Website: bh-photo
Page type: cart
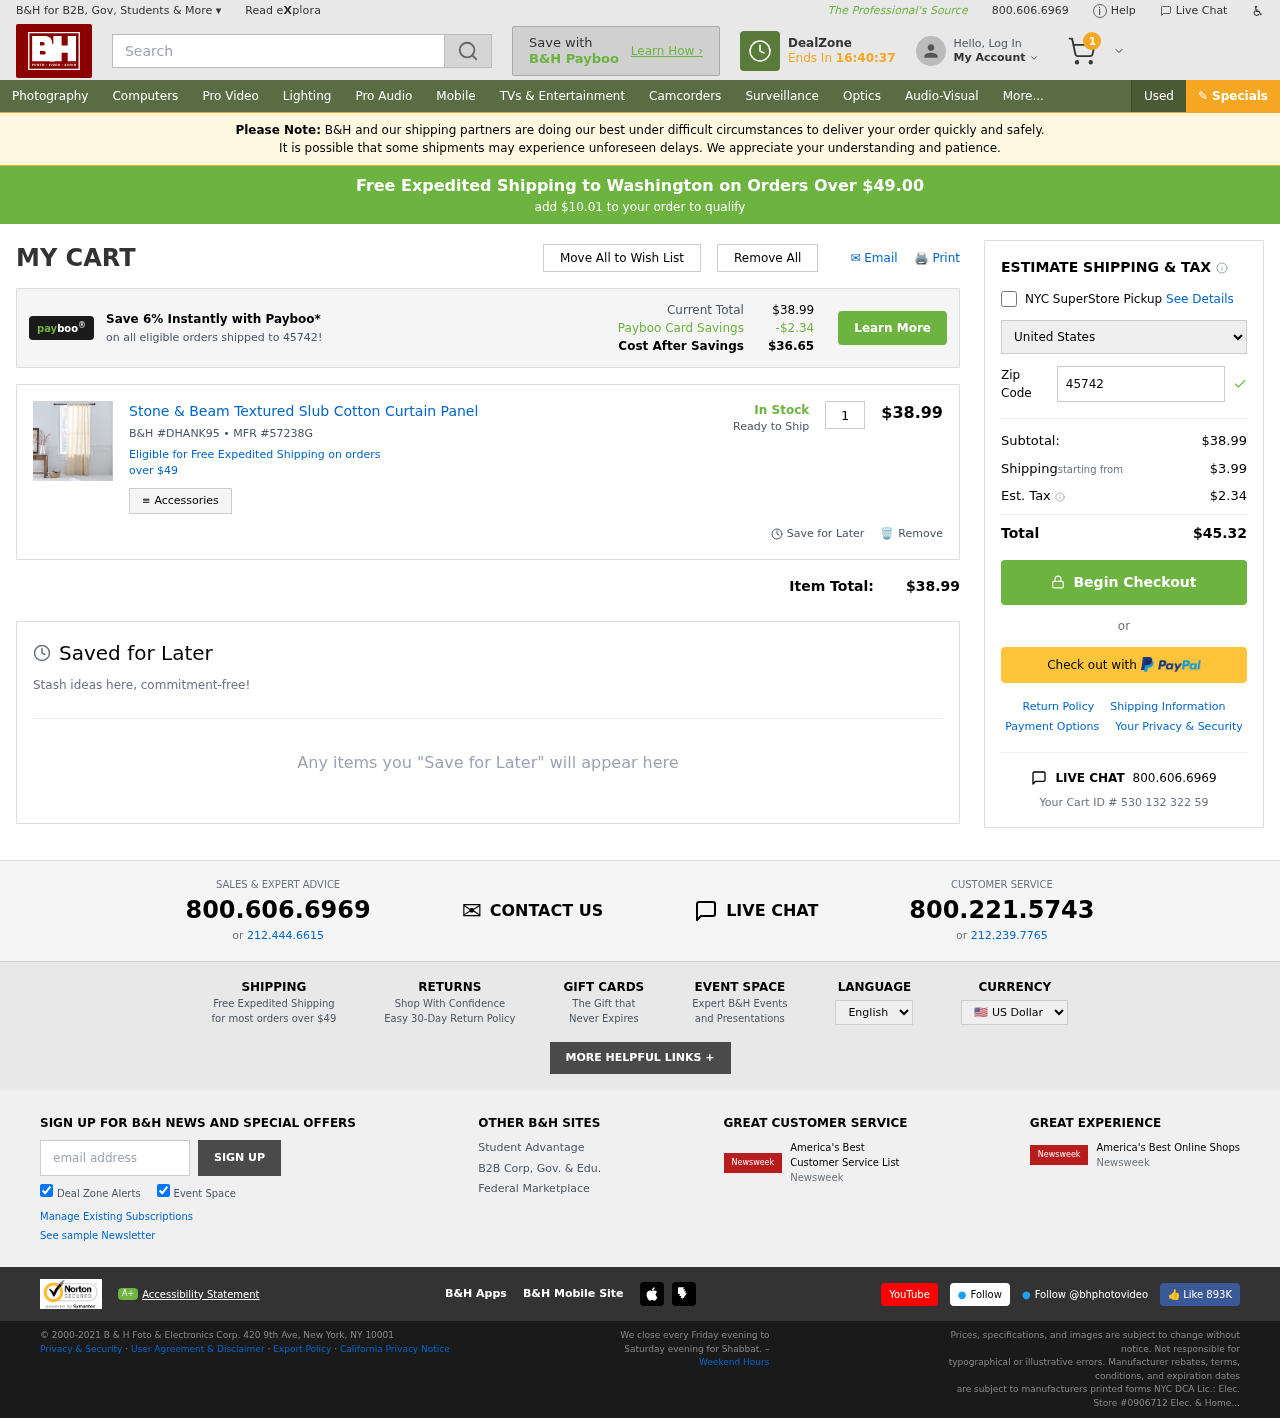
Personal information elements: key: PII_COUNTRY
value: United States
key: PII_POSTCODE
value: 45742
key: PII_STATE
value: Washington
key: PII_POSTCODE_FULL
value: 45742
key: PII_POSTCODE_NUMERIC
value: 45742
Product elements: key: PRODUCT1_NAME
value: Stone & Beam Textured Slub Cotton Curtain Panel
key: PRODUCT1_PRICE
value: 38.99
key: PRODUCT1_QUANTITY
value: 1
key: PRODUCT1_SKU
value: DHANK95
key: PRODUCT1_MFR
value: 57238G
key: PRODUCT1_AVAILABILITY
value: In Stock
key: PRODUCT1_SHIP_STATUS
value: Ready to Ship
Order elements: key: ORDER_NUM_ITEMS
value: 1
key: FREE_SHIPPING_THRESHOLD
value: $10.01
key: ORDER_SUBTOTAL
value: $38.99
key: ORDER_SHIPPING_COST
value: $3.99
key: ORDER_TAX
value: $2.34
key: ORDER_TOTAL
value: $45.32
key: ORDER_ID
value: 530 132 322 59
Search elements: key: HEADER_SEARCH
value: Search
Other elements: key: PAYBOO_SAVINGS
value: -$2.34
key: COST_AFTER_SAVINGS
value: $36.65